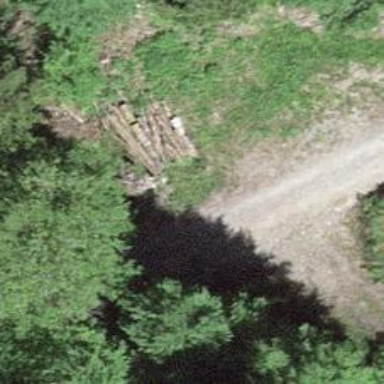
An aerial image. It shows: Culvert tunnel.